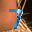
Label: 7